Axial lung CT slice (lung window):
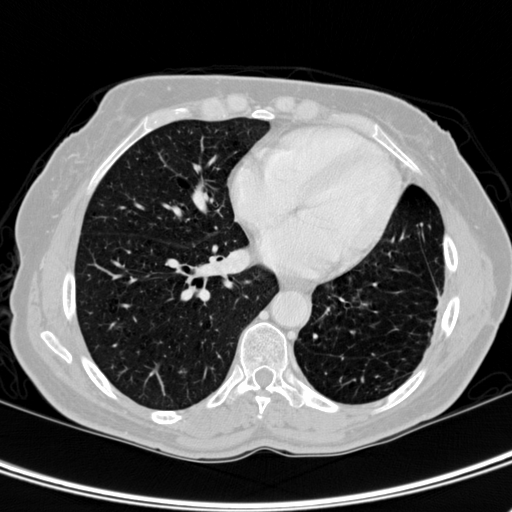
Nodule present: no